Field crop: maize
Growth stage: 2
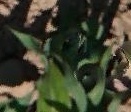
Species: maize